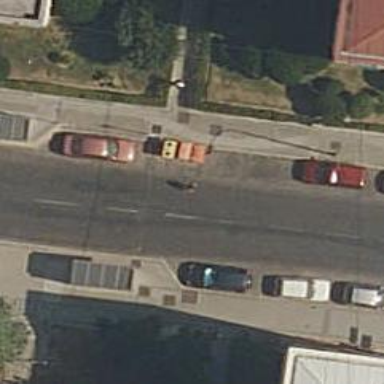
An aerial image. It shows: Pedestrian road.